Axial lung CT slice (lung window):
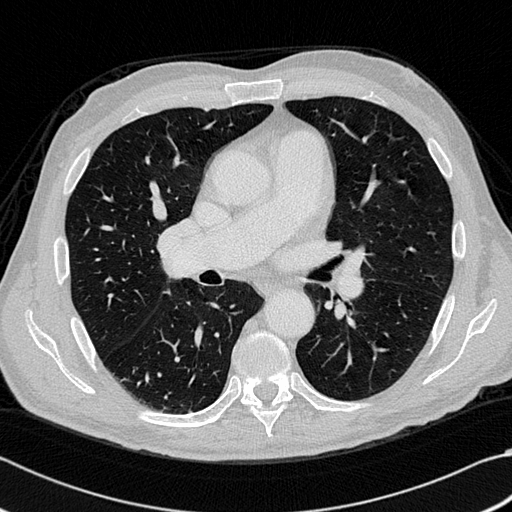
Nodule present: no